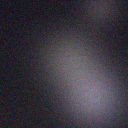
Screen state: off